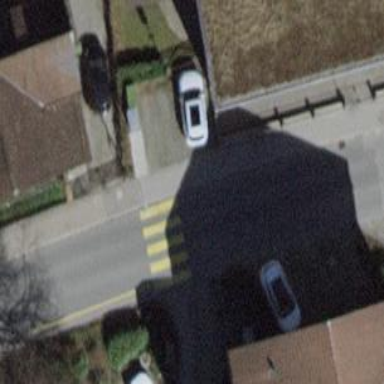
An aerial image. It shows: Marked crossing with zebra stripes on the road.